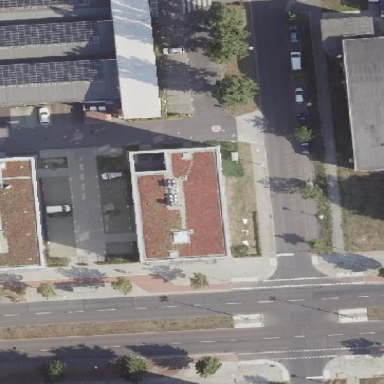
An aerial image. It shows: Industrial building with flat roof. The building is white in color.